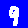
Digit: 9